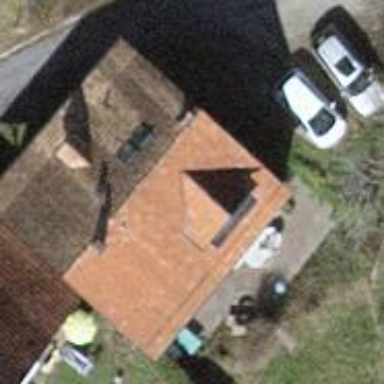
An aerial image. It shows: Simple and straightforward house.